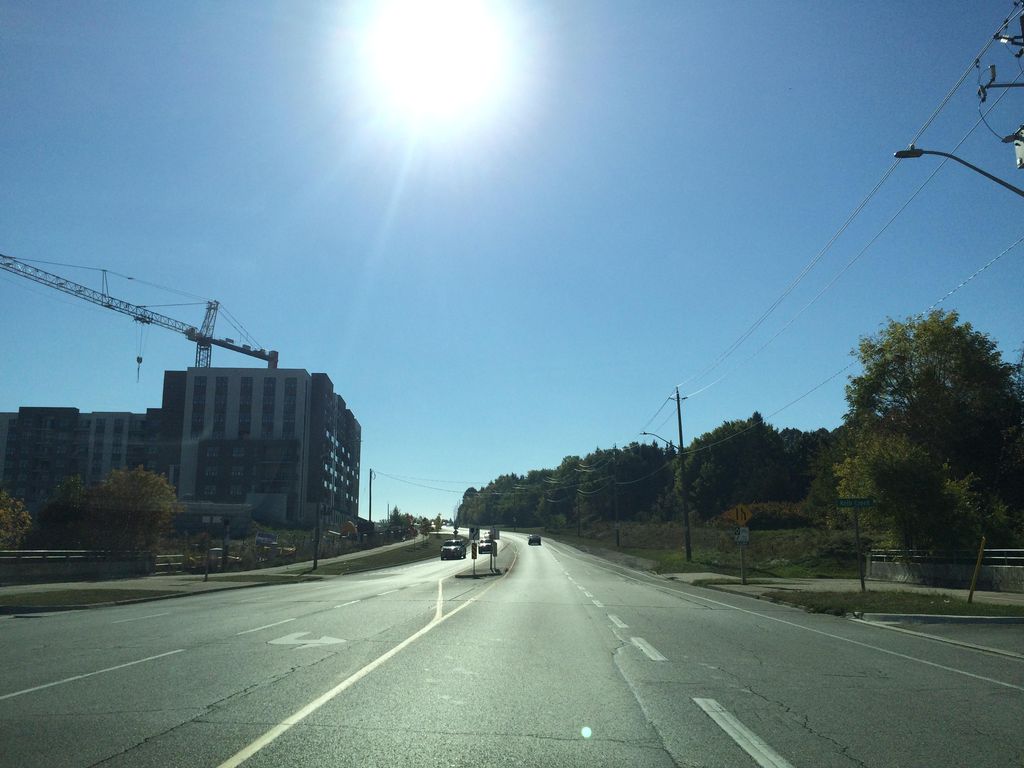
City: kitchener-waterloo